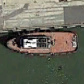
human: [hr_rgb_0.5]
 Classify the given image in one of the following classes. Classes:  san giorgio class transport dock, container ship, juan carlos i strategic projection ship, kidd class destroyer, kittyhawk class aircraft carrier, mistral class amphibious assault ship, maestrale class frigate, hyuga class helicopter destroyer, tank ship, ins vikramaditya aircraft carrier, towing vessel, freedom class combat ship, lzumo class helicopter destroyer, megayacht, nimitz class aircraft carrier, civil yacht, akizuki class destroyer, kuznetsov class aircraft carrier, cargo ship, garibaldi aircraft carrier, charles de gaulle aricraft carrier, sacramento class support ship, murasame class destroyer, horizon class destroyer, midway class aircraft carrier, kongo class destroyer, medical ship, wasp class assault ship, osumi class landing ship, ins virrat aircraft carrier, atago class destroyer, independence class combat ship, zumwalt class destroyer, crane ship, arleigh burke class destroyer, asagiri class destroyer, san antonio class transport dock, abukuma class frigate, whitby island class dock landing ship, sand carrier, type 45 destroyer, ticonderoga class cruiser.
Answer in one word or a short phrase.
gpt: Towing vessel